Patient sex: M
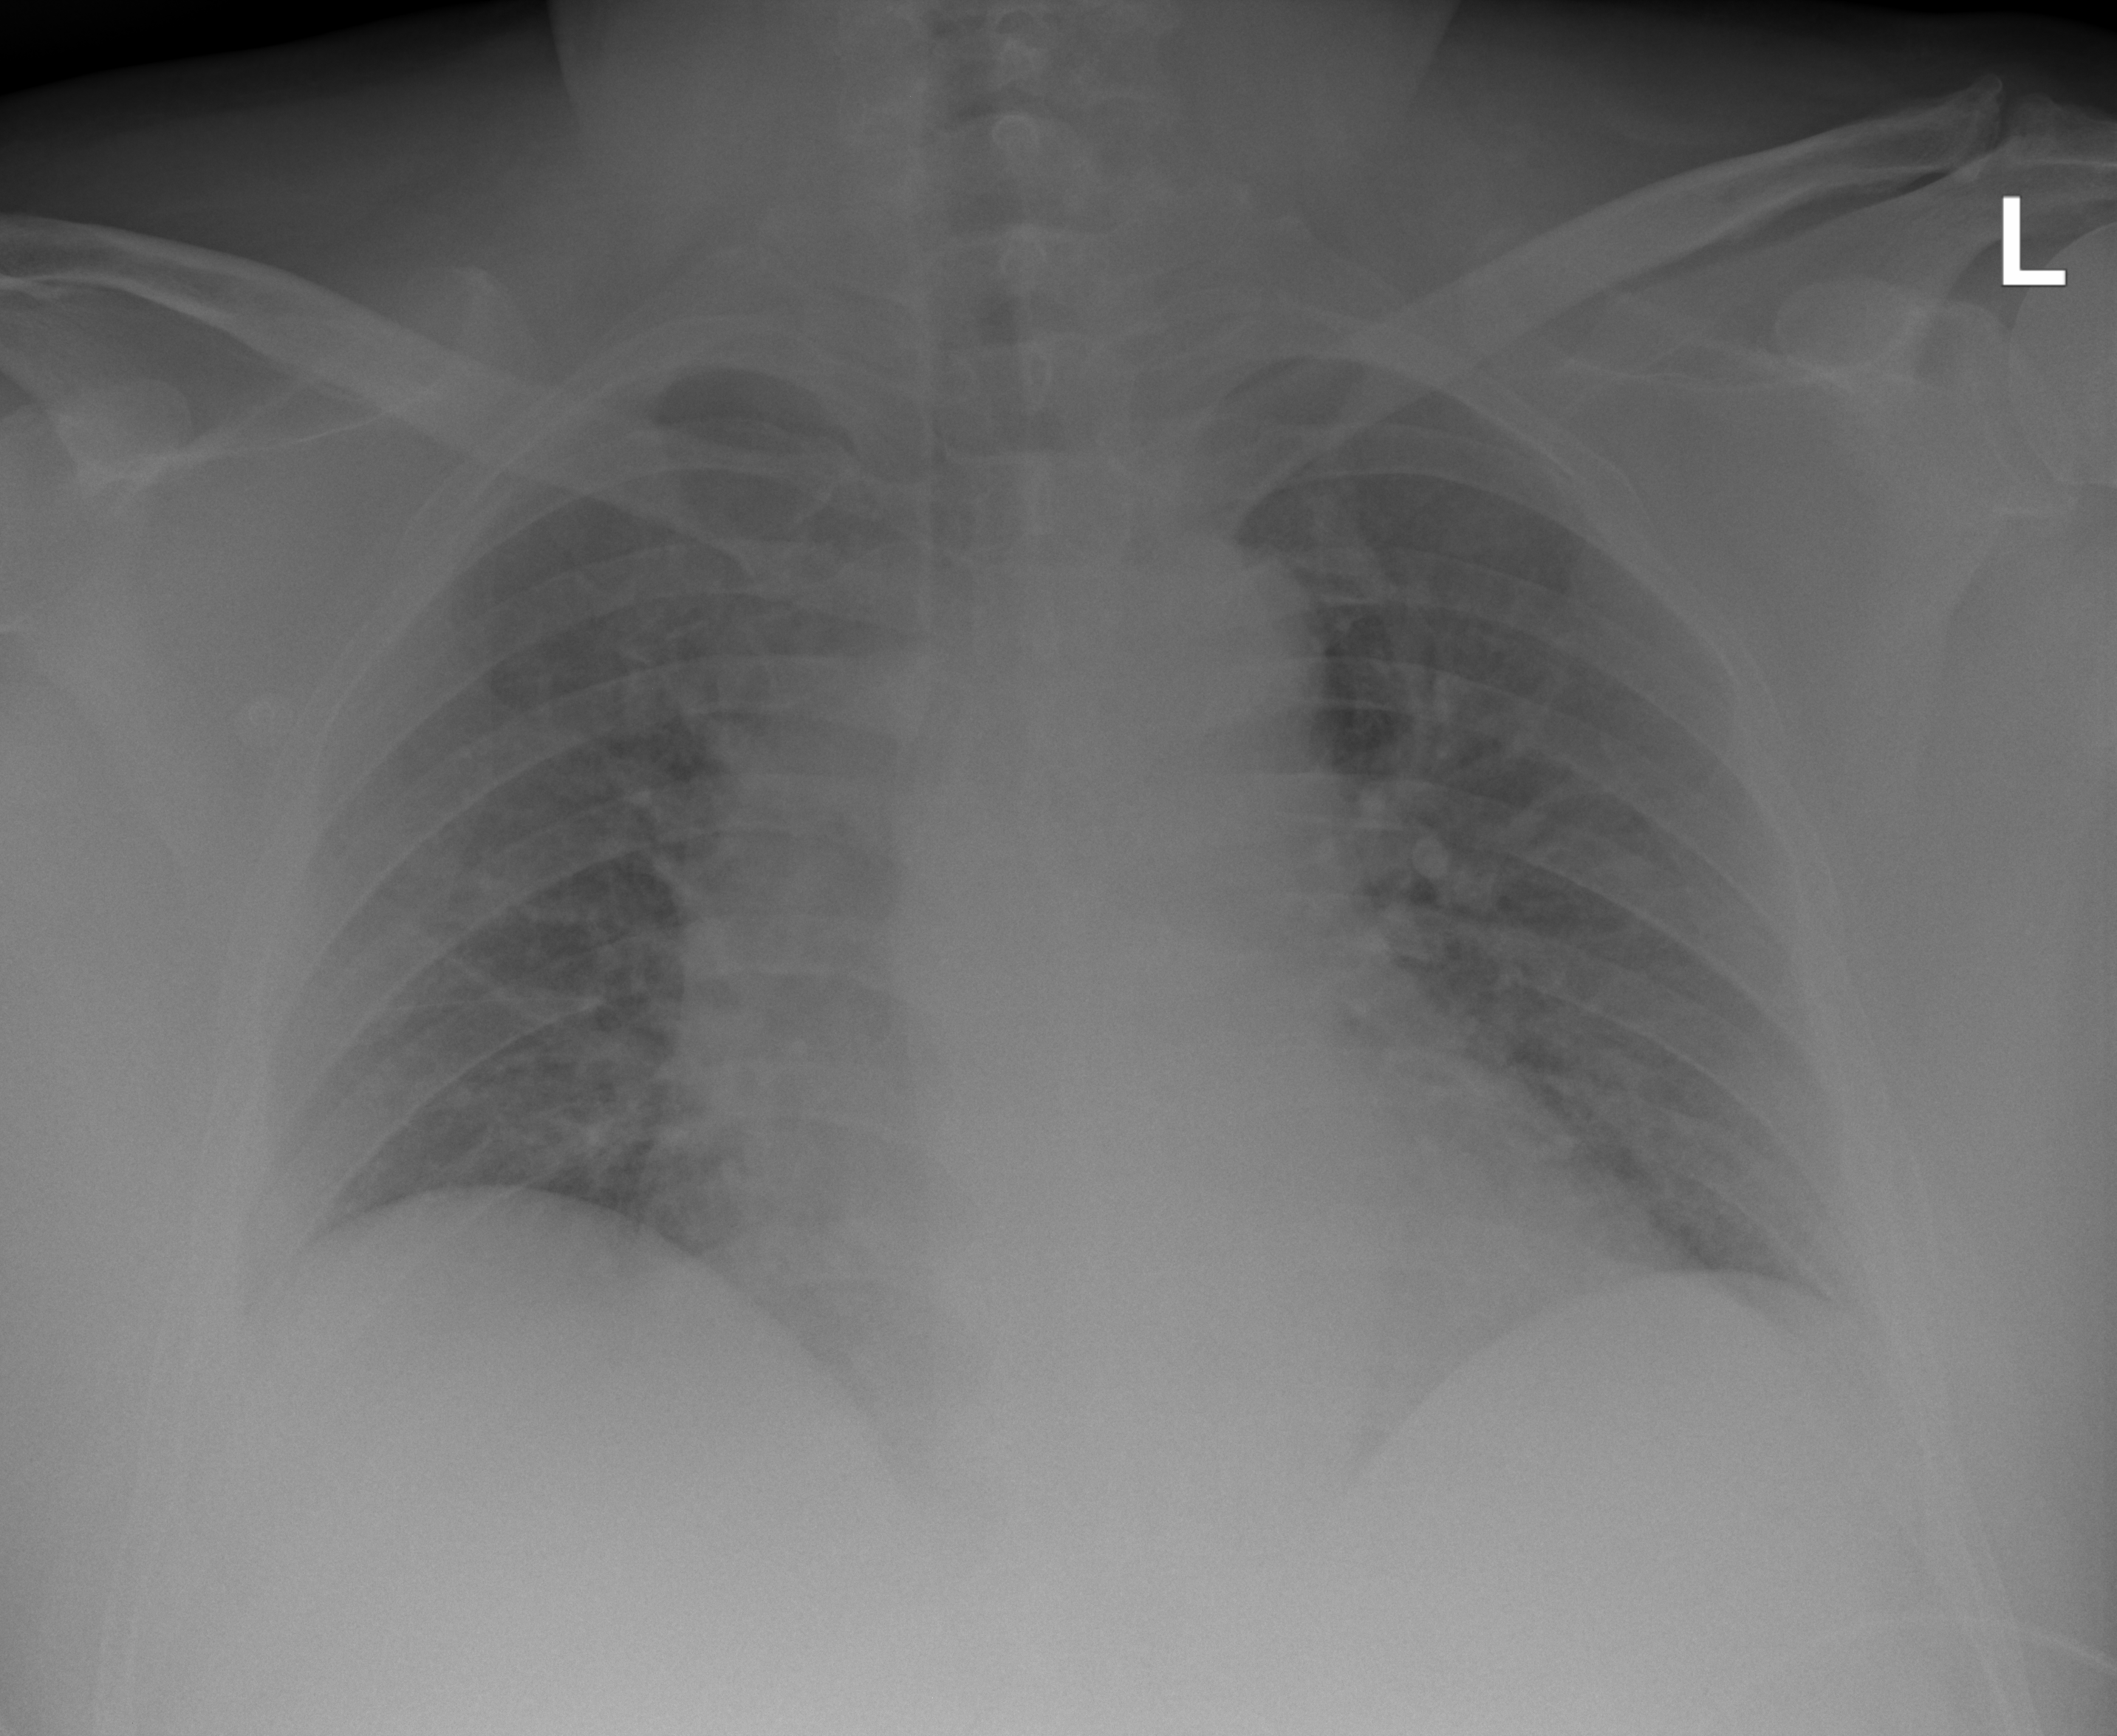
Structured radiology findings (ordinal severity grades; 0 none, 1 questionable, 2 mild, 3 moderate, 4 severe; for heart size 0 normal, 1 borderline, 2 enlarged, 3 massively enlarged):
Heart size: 2
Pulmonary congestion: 2
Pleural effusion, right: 0
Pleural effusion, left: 0
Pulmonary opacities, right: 2
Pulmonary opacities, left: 2
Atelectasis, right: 0
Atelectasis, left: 0